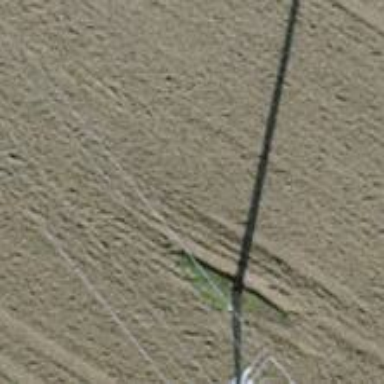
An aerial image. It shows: Power line is depicted.